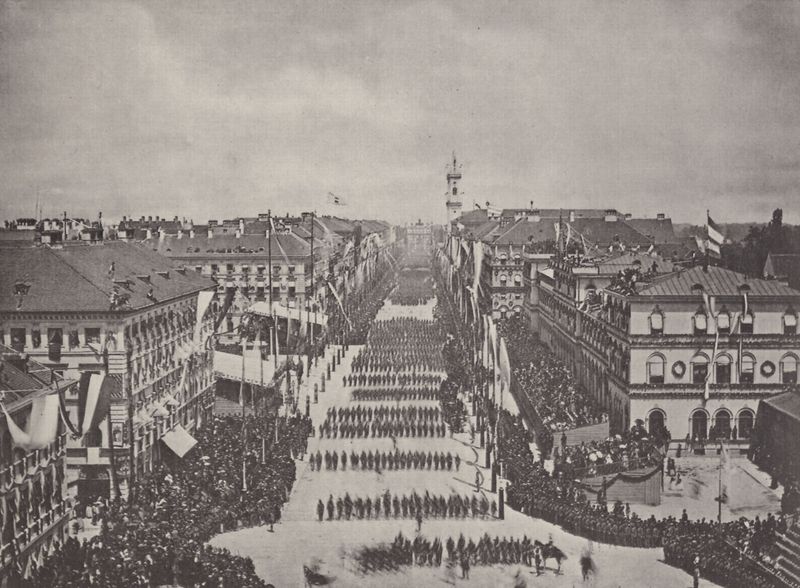
Titel: München, Ludwigstraße - "Siegeseinzug" der bayerischen Truppen am 16. Juli 1871
Künstler: Joseph Albert
Standort: München
Institution: Stadtmuseum, Graphische Sammlung
Schlagwörter: himmel, weiß, wolken, kirchturm, menschen, stadt, café, fenster, frankreich, grau, hell, laternen, männer, schmuck, schwarz, strasse, blick, gebäude, haus, weg, ansammlung, fest, masse, menge, alt, feier, architektur, mensch, feld, horizont, häuser, kirche, bühne, musik, publikum, frontal, pferd, pferde, reiter, turm, bewölkt, sommer, ansicht, fahnen, fassade, fassaden, perspektive, straßenflucht, tribüne, zuschauer, fahne, flagge, mast, zug, dächer, giebel, allee, tag, platz, vogelperspektive, masten, banner, fahnenmast, krieg, treppe, wehen, kaiser, soldaten, dekoration, aufsicht, foto, fotografie, photographie, stadtansicht, hitler, berlin, münchen, denkmal, militär, schwarzweiß, demonstration, soldat, reihe, volk, topografie, pracht, festlich, menschenmenge, rathaus, armee, heer, marsch, girlanden, photo, reihen, triumph, wiener, general, festtag, fachwerkhaus, prozession, umzug, flaggen, kaiserreich, parade, wien, tribünen, stockwerke, jubiläum, feierlichkeit, marschieren, foro, siegestor, markise, photografie, boulevard, hofgarten, mietshäuser, formation, maximilian, odeon, geschmückt, fronten, universität, podium, großstadt, odeonsplatz, nationalsozialismus, überblick, ludwigstraße, massen, oktoberfest, wiesn, ludwigskirche, truppen, aufmarsch, militärparade, universitätskirche, aufmarschstraße, fassadeb, jahrestag, kompanien, menschnmenge, militaär, militr, männde, prachtstraße, tagsüber, triumphmarsch, beflaggung, 20. jahrhundert, aoldaten, mrsch, menschemassen, menschenreihen, zelebrieren, tombosi, friedenstor, fahnenmaste